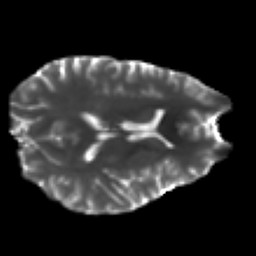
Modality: T2w
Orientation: axial
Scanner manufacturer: ge
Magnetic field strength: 3 T
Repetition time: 7.98 s
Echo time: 0.0701 s